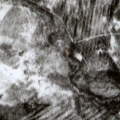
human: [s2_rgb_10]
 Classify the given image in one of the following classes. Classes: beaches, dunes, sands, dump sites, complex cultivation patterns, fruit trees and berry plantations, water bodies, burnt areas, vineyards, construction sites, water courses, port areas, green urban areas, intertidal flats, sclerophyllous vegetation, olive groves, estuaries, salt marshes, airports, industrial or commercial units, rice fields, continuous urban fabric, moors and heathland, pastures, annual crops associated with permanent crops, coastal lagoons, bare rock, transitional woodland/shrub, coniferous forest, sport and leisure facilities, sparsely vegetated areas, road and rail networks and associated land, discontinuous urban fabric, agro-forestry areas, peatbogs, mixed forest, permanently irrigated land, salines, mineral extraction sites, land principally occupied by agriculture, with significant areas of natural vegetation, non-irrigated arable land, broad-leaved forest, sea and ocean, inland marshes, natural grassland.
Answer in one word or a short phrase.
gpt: broad-leaved forest, coniferous forest, mixed forest, peatbogs